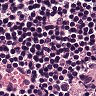
Metastatic tissue present: no